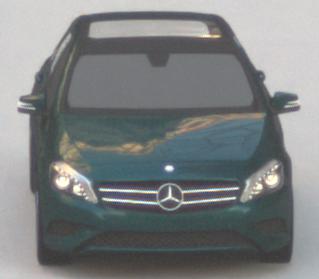
Make: Mercedes-Benz
Model: A 180
Detailed model: A-Class (176)
Model produced from: 2012/09
Model produced until: 2015/07
Doors: 5
Color: blue
Road condition: dry road
Daytime: sunrise or sunset
Contrast: low contrast